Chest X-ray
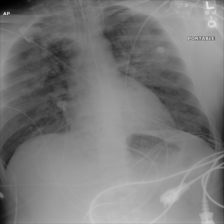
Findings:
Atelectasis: negative
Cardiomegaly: negative
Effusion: negative
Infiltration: positive
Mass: negative
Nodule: negative
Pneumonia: negative
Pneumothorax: negative
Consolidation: negative
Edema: negative
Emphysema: negative
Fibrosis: negative
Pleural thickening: negative
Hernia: negative